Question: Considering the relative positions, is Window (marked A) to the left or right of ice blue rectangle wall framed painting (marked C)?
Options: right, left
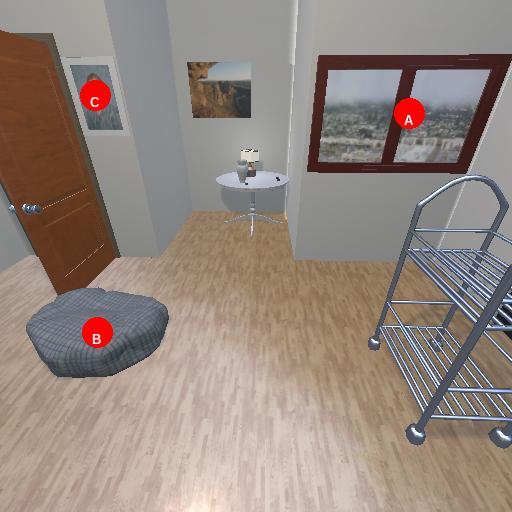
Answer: right